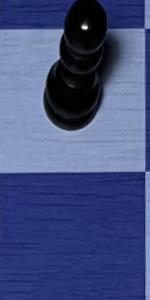
Label: Empty